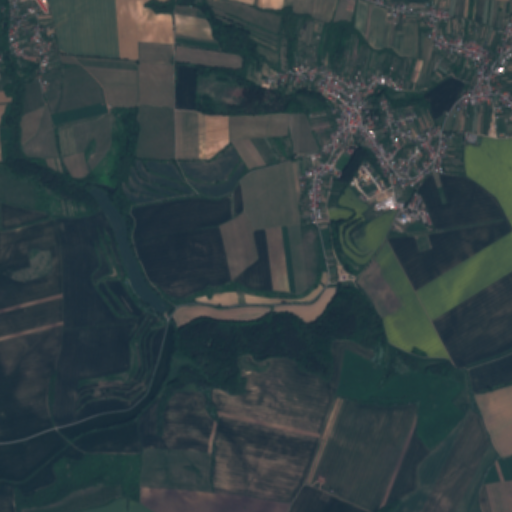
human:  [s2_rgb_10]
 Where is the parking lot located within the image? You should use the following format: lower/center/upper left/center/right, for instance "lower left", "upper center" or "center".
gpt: The parking lot is located in the upper right of the image.
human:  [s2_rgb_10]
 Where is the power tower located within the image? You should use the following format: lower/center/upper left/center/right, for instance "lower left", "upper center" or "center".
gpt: The power tower is located in the lower of the image.
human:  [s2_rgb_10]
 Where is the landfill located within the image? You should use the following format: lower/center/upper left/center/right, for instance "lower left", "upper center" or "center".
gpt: There is no landfill in the image.